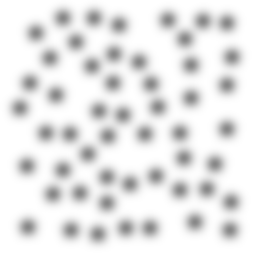
Squares: 0
Triangles: 0
Stars: 52
Total shapes: 52